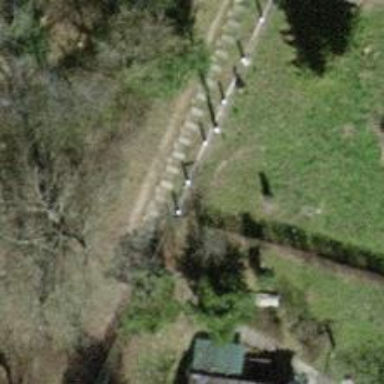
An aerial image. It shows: Staircase on grassy surface.